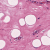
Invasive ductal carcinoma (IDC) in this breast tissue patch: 0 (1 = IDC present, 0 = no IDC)